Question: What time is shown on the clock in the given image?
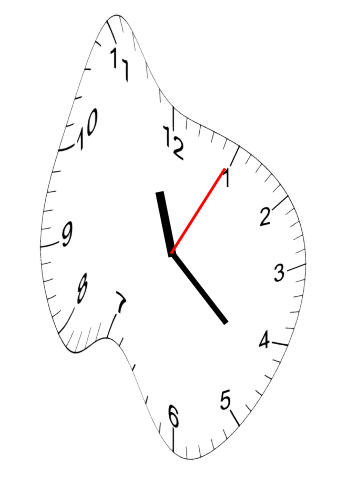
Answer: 11:22:05